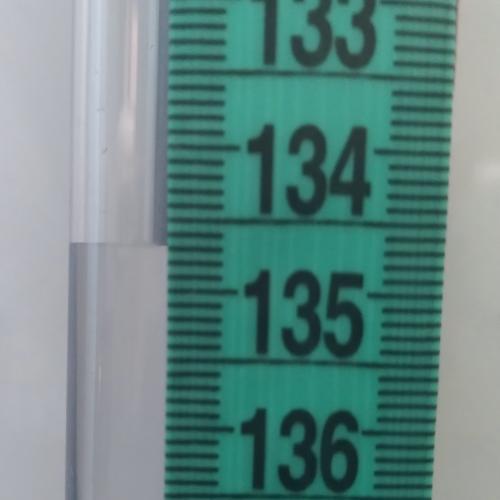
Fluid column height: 134.7 cm